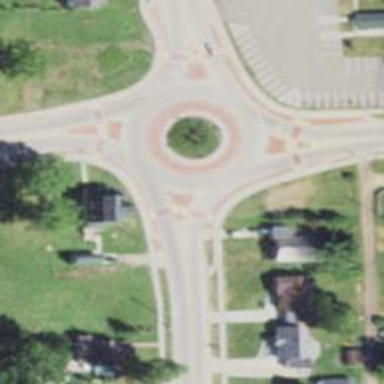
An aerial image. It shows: Roundabout on primary highway.